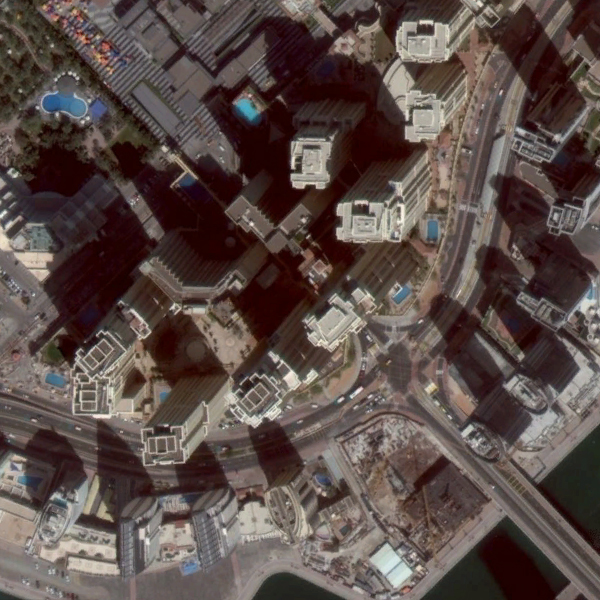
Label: Commercial